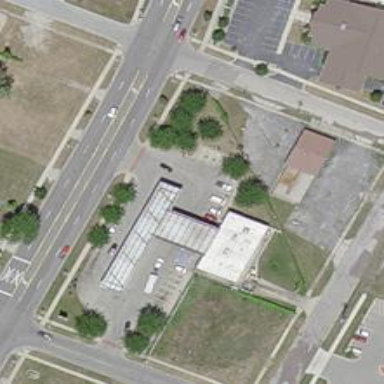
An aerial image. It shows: Convenience shop.